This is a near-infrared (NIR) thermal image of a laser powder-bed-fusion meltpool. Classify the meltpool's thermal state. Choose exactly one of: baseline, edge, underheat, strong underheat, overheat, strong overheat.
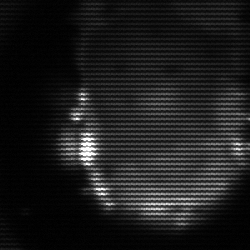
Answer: baseline